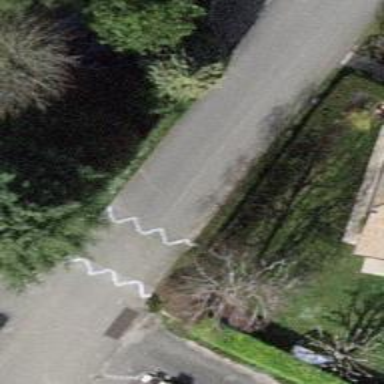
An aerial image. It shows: Table-style traffic calming feature.